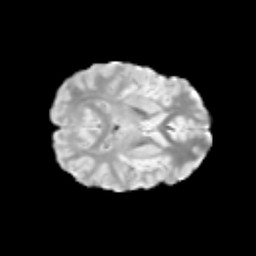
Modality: T2w
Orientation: axial
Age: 10
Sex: male
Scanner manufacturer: siemens
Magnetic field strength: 3 T
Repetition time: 3.8 s
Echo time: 0.07 s